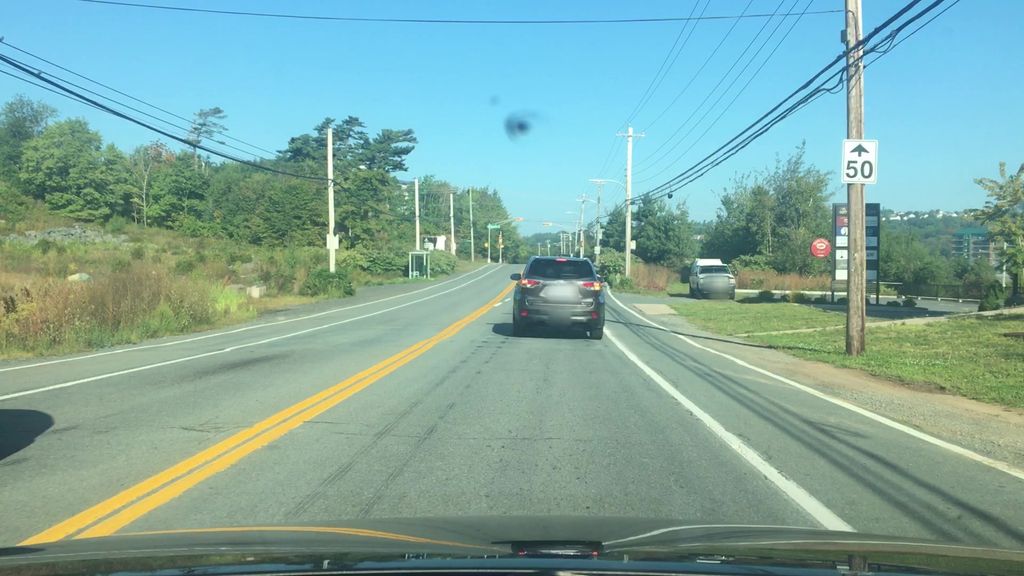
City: halifax